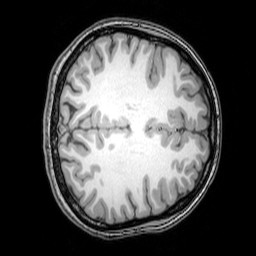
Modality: T1w
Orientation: axial
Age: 23
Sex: female
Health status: healthy
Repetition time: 0.081 s
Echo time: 0.037 s